Frequency: 99900
Velocity: 0,3100
Power: 27
Pulse duration: 0,0000001
Pass count: 1
Magnification: 10
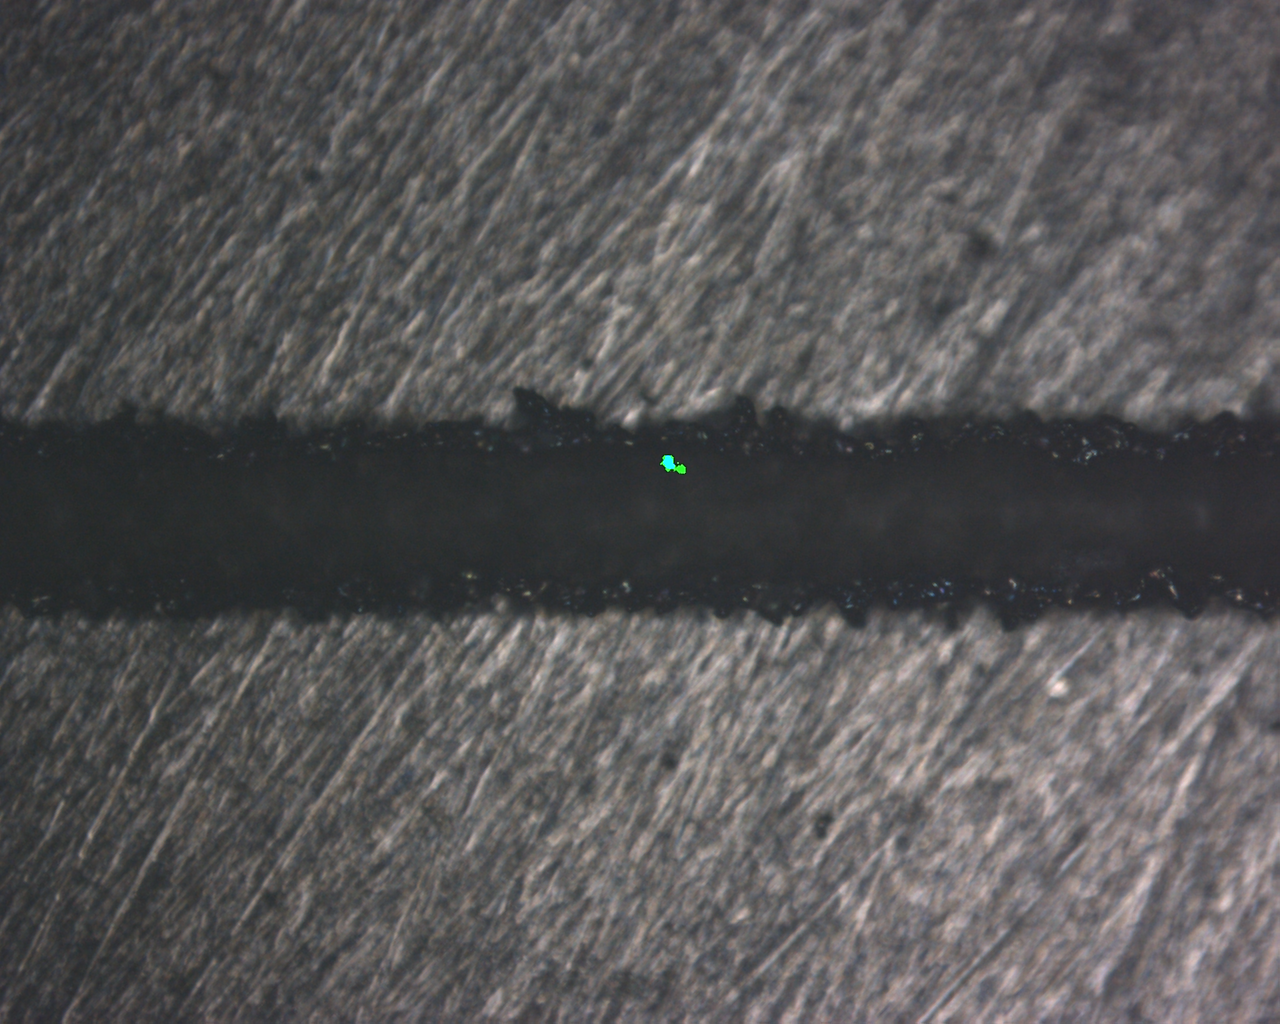
Measured width: 145.691
Other width: 93.918